Interaction volume radius: 10 \u00c5
Interaction volume height: 20 \u00c5
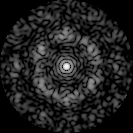
Disorder parameter: 0.7194